Question: I want to have an image on a screen to simply move around. I'm able to get it to show up on the screen, but I can't get it to move. Here's some code:
Player:
'''
public class Player {
double positionX;
double positionY;
int destinationX;//Used when moving from place to place
int destinationY;
Tool currentTool;
int direction; //Position the image is facing
int dx;
int dy;
private String girl = "girl.png";
ImageIcon ii = new ImageIcon(this.getClass().getResource(girl));
private Image image = ii.getImage();
private boolean visible = true;
Image playerImage;
public Player(){
positionX=30;
positionY=20;
dx = 2;
dy = 2;
destinationX=(int)positionX;
destinationY=(int)positionY;
//this.playerImage=playerImage;
}
public void doAction() {
//currentTool.getNum();
}
public boolean isVisible() {
return visible;
}
public void setVisible(Boolean visible) {
this.visible = visible;
}
public Image getImage() {
return image;
}
public void move(){
//MOVE LEFT AND RIGHT
if(destinationX<positionX){
positionX-=dx;
}
if(destinationX>positionX){
positionX+=dx;
}
//MOVE UP AND DOWN
if(destinationY<positionY){
positionY-=dy;
}
if(destinationY>positionY){
positionY+=dy;
}
}
public void setDestination(int x, int y){
positionX=x;
positionY=y;
System.out.println(x + "," + y);
}
public void draw(Graphics g,ImageObserver io){
g.drawImage(image, (int)positionX,(int) positionY,io);
}
'''
Board (implements game elements/components):
'''
public class Board extends JPanel implements Runnable {
private static final int NO_DELAYS_PER_YIELD = 16;
/* Number of frames with a delay of 0 ms before the
animation thread yields to other running threads. */
private static int MAX_FRAME_SKIPS = 5;
// no. of frames that can be skipped in any one animation loop
// i.e the games state is updated but not rendered
private Thread animator;
int x, y;
final int frameCount = 8;
BufferedImage flowers;
private int[][] fPos = {{232, 15},{400, 200},{335, 335}}; // flower coordinates
private static int bWIDTH = 500; // width of window
private static int bHEIGHT = 400;// height of window
private Font font;
private FontMetrics metrics;
private House house = new House();
private Flower flower = new Flower();
private Player girlP = new Player();
private int px = 200;
private int py = 400;
private long period;
private volatile boolean running = false;
private volatile boolean gameOver = false;
private volatile boolean isPaused = false;
private Graphics dbg;
private Image dbImage = null;
public Board(long period) {
this.period = period;
setBackground(Color.white);
setPreferredSize(new Dimension(bWIDTH, bHEIGHT));
setFocusable(true);
requestFocus(); //JPanel now receives key events
readyForTermination();
// create game components
// listen for mouse presses
addMouseListener(new MouseAdapter() {
public void mousePressed(MouseEvent e) {
testPress(e.getX(), e.getY());
}
});
// set up message font
font = new Font("SansSerif", Font.BOLD, 24);
metrics = this.getFontMetrics(font);
x = 15;
y = 150;
} // end of 'Board()'
public void addNotify() {
super.addNotify();
startGame();
}
public void startGame() {
if (animator == null || !running) {
animator = new Thread(this);
animator.start();
}
}
public void pauseGame() {
isPaused = true;
}
public void resumeGame() {
isPaused = false;
}
public void stopGame() {
running = false;
}
private void readyForTermination() {
addKeyListener( new KeyAdapter() {
public void keyPressed(KeyEvent e) {
// listen for escape, q, or ctrl-c
int keyCode = e.getKeyCode();
if ((keyCode == KeyEvent.VK_ESCAPE) ||
(keyCode == KeyEvent.VK_Q) ||
(keyCode == KeyEvent.VK_END) ||
((keyCode == KeyEvent.VK_C) && e.isControlDown()) ){
running = false;
}
}
});
}
private void testPress(int x, int y) {
if (!isPaused && !gameOver) {
// do something..
px = x;
py = y;
System.out.println(px + ", " + py);
}
}
private void gameRender() {
if (dbImage == null) { // creating the buffer
//dbImage = createImage(bWIDTH, bHEIGHT);
if (dbImage == null) {
//System.out.println("dbImage is null");
return;
}
else
dbg = dbImage.getGraphics();
}
// clearing the background
dbg.setColor(Color.gray);
//dbg.fillRect(0, 0, bWIDTH, bHEIGHT);
dbg.setColor(Color.blue);
dbg.setFont(font);
//drawing game elements....
if (gameOver) {
gameOverMessage(dbg);
} // end of gameRender()
}
private void gameUpdate() {
if (!isPaused && !gameOver) {
//girlP.move();
}
}
private void gameOverMessage(Graphics g)
// center the game-over message
{ // code to calculate x and y...
String msg = "Game Over";
g.drawString(msg, x, y);
} // end of gameOverMessage( )
public void paint(Graphics g) {
super.paint(g);
if (dbImage != null) {
g.drawImage(dbImage, 0, 0, null);
}
// if (house.isVisible()) {
// g.drawImage(house.getImage(), 10, 10, this);
// }
if (flower.isVisible()) {
for (int i = 0; i < 3; i++) {
g.drawImage(flower.getImage(), fPos[i][0], fPos[i][1],this);
}
}
girlP.draw(g, this);
//girlP.setDestination(0, 0);
//girlP.move();
// int red = 103;
// int green = 10;
// int blue = 100;
// Color square = new Color(red, green, blue);
// g.fillRect(x, y, sqW, sqH);
//Toolkit.getDefaultToolkit().sync();
}
private void paintScreen() {
// actively render the buffer to the screen
Graphics g;
try {
g = this.getGraphics(); // get the panel's graphic context
if ((g != null) && (dbImage != null))
g.drawImage(dbImage, 0, 0, null);
Toolkit.getDefaultToolkit().sync(); // sync the display on some systems
g.dispose();
}catch (Exception e) {
System.out.println("Graphics context error: " + e);
}
}
public void run() {
// repeatedly update, render, and sleep
long beforeTime, afterTime, timeDiff, sleep;
long overSleepTime = 0L;
int noDelays = 0;
long excess = 0L;
beforeTime = System.nanoTime();
running = true;
while (running) {
gameUpdate();
gameRender();
paintScreen(); // this will draw buffer to screen instead of repaint()
//updateChange();
girlP.move();
afterTime = System.nanoTime();
timeDiff = afterTime - beforeTime;
sleep = (period - timeDiff) - overSleepTime; // time left in this loop
if (sleep > 0) { // some time left in this cycle
try {
Thread.sleep(sleep/1000000L); // nano -> ms
}catch (InterruptedException e) {
System.out.println("Interrupted");
}
overSleepTime = (System.nanoTime() - afterTime) - sleep;
}
else { // sleep <= 0; frame took longer than the delay
excess -= sleep; // store excess time value
overSleepTime = 0L;
if (++noDelays >= NO_DELAYS_PER_YIELD) {
Thread.yield( ); // give another thread a chance to run
noDelays = 0;
}
}
beforeTime = System.nanoTime();
/* If frame animation is taking too long, update the game state
without rendering it, to get the updates/sec nearer to
the required FPS. */
int skips = 0;
while((excess > period) && (skips < MAX_FRAME_SKIPS)) {
excess -= period;
gameUpdate(); // update state but don't render
skips++;
}
}
System.exit(0);
} // end of run();
}
'''

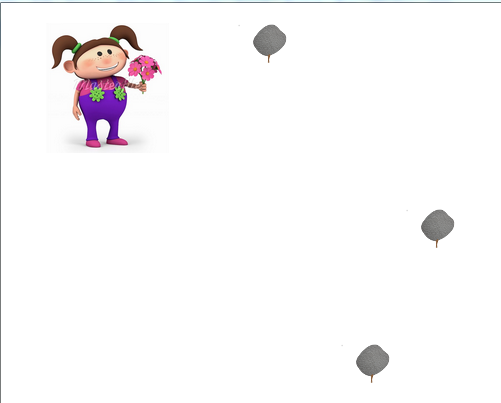
Answer: There are a lot of things that stand out for me.
The use of 'getGraphics' is a very bad idea. Swing uses a passive rendering engine that is controlled by the 'RepaintManager'. This basically means that while you can request a repaint, you have no control over when that update may occur.
Swings paint process is also stateless. That means that what ever was previously painted will be thrown away and anything you want to be painted must be re-applied within one of the 'paint' methods.
Your movement code was wrong. You were assigning the values directly to the 'position' rather then the 'destination' variables. I modified the movement code to do nothing if no movement was required, I actually did this for debug purposes, but hay.
Your core rendering engine is ... weird ...
It's unlikely that you're ever going to need more the about 25 fps or equivalent, so using nanoseconds is probably a little excessive, millisecond accuracy is probably more then enough. When I changed the delay engine, I got a much better result.
I also changed the core rendering process. The engine now uses a page flipping process. It uses two 'BufferedImages', one is the 'activeBuffer' which is painted to the screen, the other is a 'scratchBuffer' which is used to update the game state. I then flip then as required. This means that what is been painted on the screen is effected by what is been rendered by the engine.
There's probably a dozen other things, but you can compare the differences yourself ;)
'''
import java.awt.BorderLayout;
import java.awt.Color;
import java.awt.Dimension;
import java.awt.EventQueue;
import java.awt.Font;
import java.awt.FontMetrics;
import java.awt.Graphics;
import java.awt.Graphics2D;
import java.awt.Image;
import java.awt.event.KeyAdapter;
import java.awt.event.KeyEvent;
import java.awt.event.MouseAdapter;
import java.awt.event.MouseEvent;
import java.awt.image.BufferedImage;
import java.awt.image.ImageObserver;
import javax.swing.ImageIcon;
import javax.swing.JFrame;
import javax.swing.JPanel;
import javax.swing.UIManager;
import javax.swing.UnsupportedLookAndFeelException;
import javax.tools.Tool;
public class AnimationEngine {
public static void main(String[] args) {
new AnimationEngine();
}
public AnimationEngine() {
EventQueue.invokeLater(new Runnable() {
@Override
public void run() {
try {
UIManager.setLookAndFeel(UIManager.getSystemLookAndFeelClassName());
} catch (ClassNotFoundException | InstantiationException | IllegalAccessException | UnsupportedLookAndFeelException ex) {
}
JFrame frame = new JFrame("Testing");
frame.setDefaultCloseOperation(JFrame.EXIT_ON_CLOSE);
frame.setLayout(new BorderLayout());
frame.add(new Board(40));
frame.pack();
frame.setLocationRelativeTo(null);
frame.setVisible(true);
}
});
}
public static class Board extends JPanel implements Runnable {
protected static final Object UPDATE = new Object();
private static final int NO_DELAYS_PER_YIELD = 16;
/* Number of frames with a delay of 0 ms before the
animation thread yields to other running threads. */
private static int MAX_FRAME_SKIPS = 5;
// no. of frames that can be skipped in any one animation loop
// i.e the games state is updated but not rendered
private Thread animator;
int x, y;
final int frameCount = 8;
BufferedImage flowers;
private int[][] fPos = {{232, 15}, {400, 200}, {335, 335}}; // flower coordinates
private static int bWIDTH = 500; // width of window
private static int bHEIGHT = 400;// height of window
private Font font;
private FontMetrics metrics;
// private House house = new House();
// private Flower flower = new Flower();
private Player girlP = new Player();
private int px = 200;
private int py = 400;
private long period;
private volatile boolean running = false;
private volatile boolean gameOver = false;
private volatile boolean isPaused = false;
// private Graphics dbg;
private BufferedImage activeBuffer = null;
private BufferedImage scratchBuffer = null;
public Board(long period) {
this.period = period;
setBackground(Color.white);
setPreferredSize(new Dimension(bWIDTH, bHEIGHT));
setFocusable(true);
requestFocus(); //JPanel now receives key events
readyForTermination();
// create game components
// listen for mouse presses
addMouseListener(new MouseAdapter() {
public void mousePressed(MouseEvent e) {
System.out.println("Clicked");
girlP.setDestination(e.getX(), e.getY());
}
});
// set up message font
font = new Font("SansSerif", Font.BOLD, 24);
metrics = this.getFontMetrics(font);
x = 15;
y = 150;
} // end of 'Board()'
public void addNotify() {
super.addNotify();
startGame();
}
public void startGame() {
if (animator == null || !running) {
animator = new Thread(this);
animator.start();
}
}
public void pauseGame() {
isPaused = true;
}
public void resumeGame() {
isPaused = false;
}
public void stopGame() {
running = false;
}
private void readyForTermination() {
addKeyListener(new KeyAdapter() {
public void keyPressed(KeyEvent e) {
// listen for escape, q, or ctrl-c
int keyCode = e.getKeyCode();
if ((keyCode == KeyEvent.VK_ESCAPE)
|| (keyCode == KeyEvent.VK_Q)
|| (keyCode == KeyEvent.VK_END)
|| ((keyCode == KeyEvent.VK_C) && e.isControlDown())) {
running = false;
}
}
});
}
@Override
public void invalidate() {
synchronized (UPDATE) {
activeBuffer = null;
scratchBuffer = null;
}
super.invalidate();
}
private void gameRender() {
synchronized (UPDATE) {
if (getWidth() > 0 && getHeight() > 0) {
if (scratchBuffer == null) {
scratchBuffer = new BufferedImage(getWidth(), getHeight(), BufferedImage.TYPE_INT_RGB);
}
Graphics2D dbg = scratchBuffer.createGraphics();
// clearing the background
dbg.setColor(Color.GRAY);
dbg.fillRect(0, 0, scratchBuffer.getWidth(), scratchBuffer.getHeight());
dbg.setColor(Color.blue);
dbg.setFont(font);
//drawing game elements....
girlP.draw(dbg, this);
if (gameOver) {
gameOverMessage(dbg);
} // end of gameRender()
dbg.dispose();
}
BufferedImage tmp = activeBuffer;
activeBuffer = scratchBuffer;
scratchBuffer = tmp;
}
}
private void gameUpdate() {
if (!isPaused && !gameOver) {
girlP.move();
}
}
private void gameOverMessage(Graphics g) // center the game-over message
{ // code to calculate x and y...
String msg = "Game Over";
g.drawString(msg, x, y);
} // end of gameOverMessage( )
@Override
protected void paintComponent(Graphics g) {
super.paintComponent(g);
if (activeBuffer != null) {
g.drawImage(activeBuffer, 0, 0, null);
}
}
public void run() {
long beforeTime, afterTime, timeDiff, sleep;
beforeTime = System.currentTimeMillis();
running = true;
while (running) {
gameUpdate();
gameRender();
repaint();
afterTime = System.currentTimeMillis();
timeDiff = afterTime - beforeTime;
sleep = (period - timeDiff); // - overSleepTime; // time left in this loop
if (sleep > 0) { // some time left in this cycle
try {
Thread.sleep(sleep); // nano -> ms
} catch (InterruptedException e) {
System.out.println("Interrupted");
}
} else { // sleep <= 0; frame took longer than the delay
System.out.println("Over...");
}
beforeTime = System.currentTimeMillis();
}
System.exit(0);
} // end of run();
}
public static class Player {
double positionX;
double positionY;
int destinationX;//Used when moving from place to place
int destinationY;
Tool currentTool;
int direction; //Position the image is facing
int dx;
int dy;
private String girl = "/Player01.png";
ImageIcon ii = new ImageIcon(this.getClass().getResource(girl));
private Image image = ii.getImage();
private boolean visible = true;
Image playerImage;
public Player() {
positionX = 30;
positionY = 20;
dx = 4;
dy = 4;
destinationX = (int) positionX;
destinationY = (int) positionY;
//this.playerImage=playerImage;
}
public void doAction() {
//currentTool.getNum();
}
public boolean isVisible() {
return visible;
}
public void setVisible(Boolean visible) {
this.visible = visible;
}
public Image getImage() {
return image;
}
public void move() {
if (destinationX != positionX || destinationY != positionY) {
//MOVE LEFT AND RIGHT
if (destinationX < positionX) {
positionX -= dx;
}
if (destinationX > positionX) {
positionX += dx;
}
//MOVE UP AND DOWN
if (destinationY < positionY) {
positionY -= dy;
}
if (destinationY > positionY) {
positionY += dy;
}
}
}
public void setDestination(int x, int y) {
destinationX = x;
destinationY = y;
}
public void draw(Graphics g, ImageObserver io) {
g.drawImage(image, (int) positionX, (int) positionY, io);
}
}
}
'''